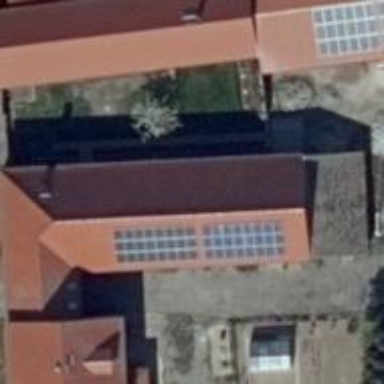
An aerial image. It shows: Small solar photovoltaic panel generator is producing electricity.